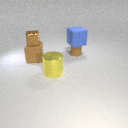
small brown rubber cylinder below large blue rubber cube